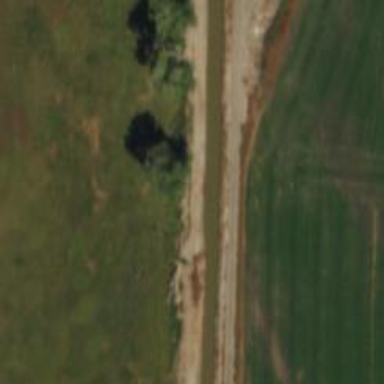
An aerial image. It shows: Culvert tunnel.